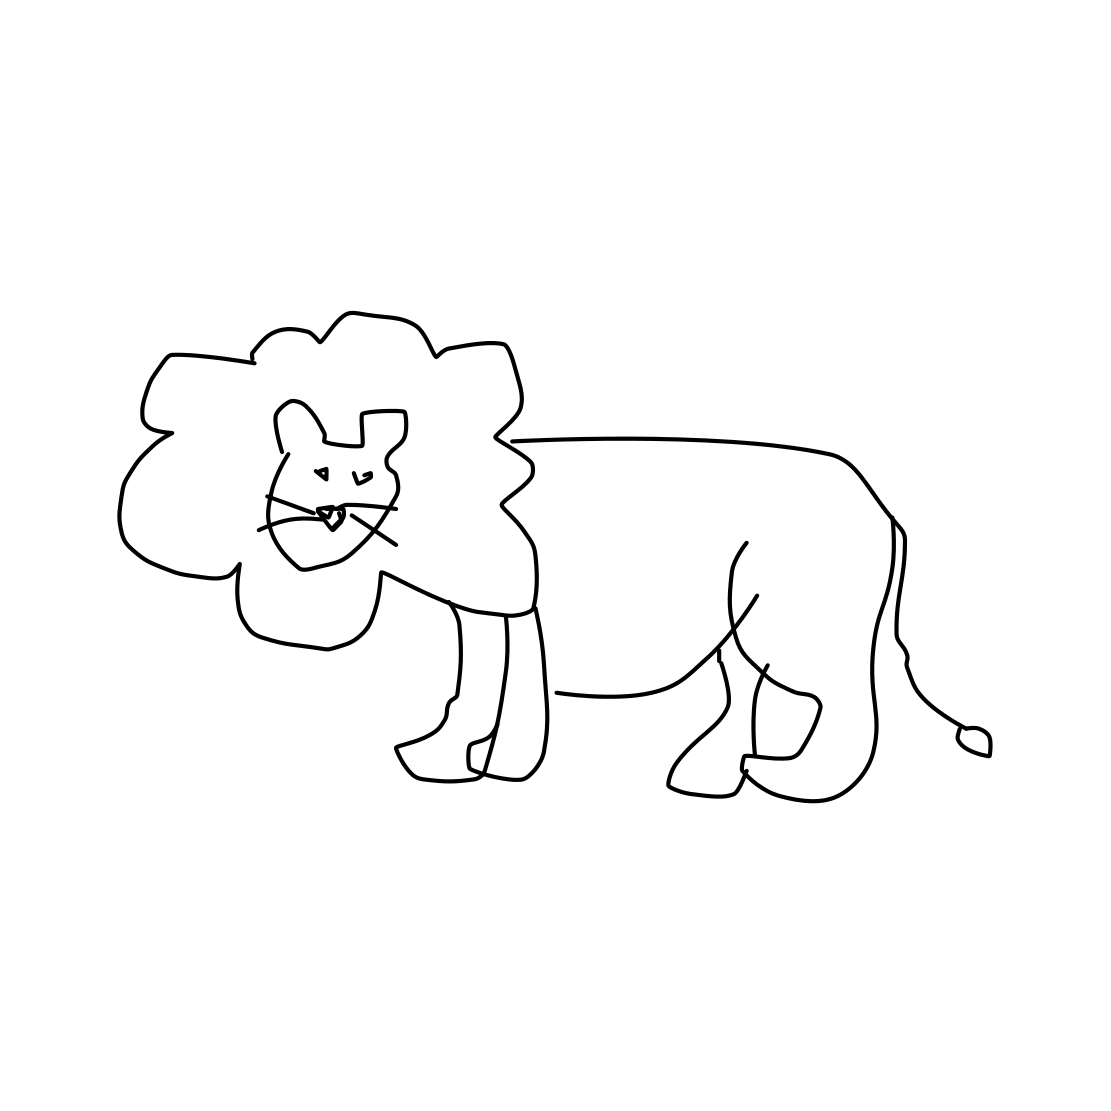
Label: lion